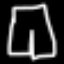
Label: pants